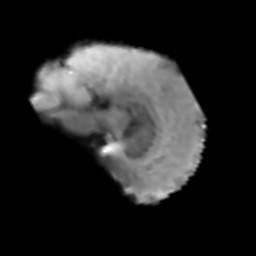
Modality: T2w
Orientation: sagittal
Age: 64
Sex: male
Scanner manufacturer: siemens
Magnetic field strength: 3 T
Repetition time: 3.2 s
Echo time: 0.081 s